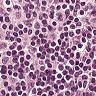
Metastatic tissue present: no